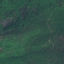
Label: Forest